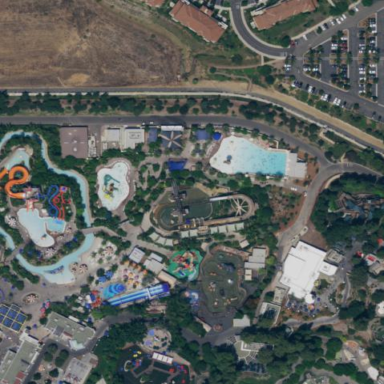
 that also qualifies as theme park for tourists."